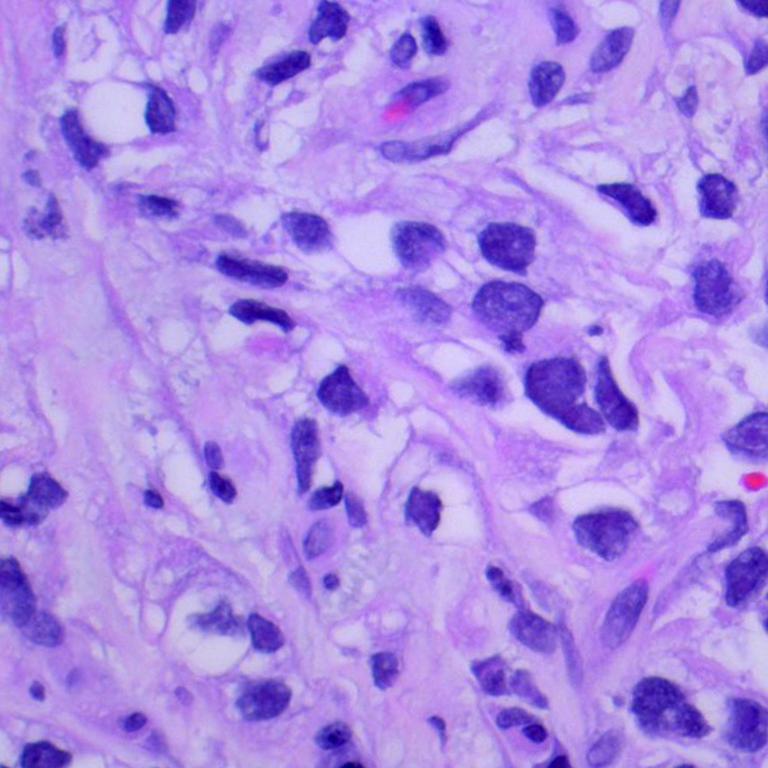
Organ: lung
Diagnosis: adenocarcinomas